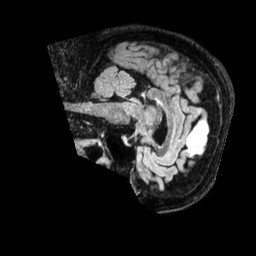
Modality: FLAIR
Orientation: sagittal
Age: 64
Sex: female
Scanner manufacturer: philips
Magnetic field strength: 1.5 T
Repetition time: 4.8 s
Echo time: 0.3364 s